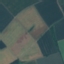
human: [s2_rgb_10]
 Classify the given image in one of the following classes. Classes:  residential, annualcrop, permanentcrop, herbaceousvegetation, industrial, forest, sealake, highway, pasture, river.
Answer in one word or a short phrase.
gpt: AnnualCrop